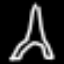
Label: The Eiffel Tower